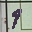
Label: 9